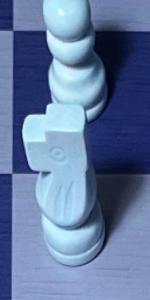
Label: Knight_White